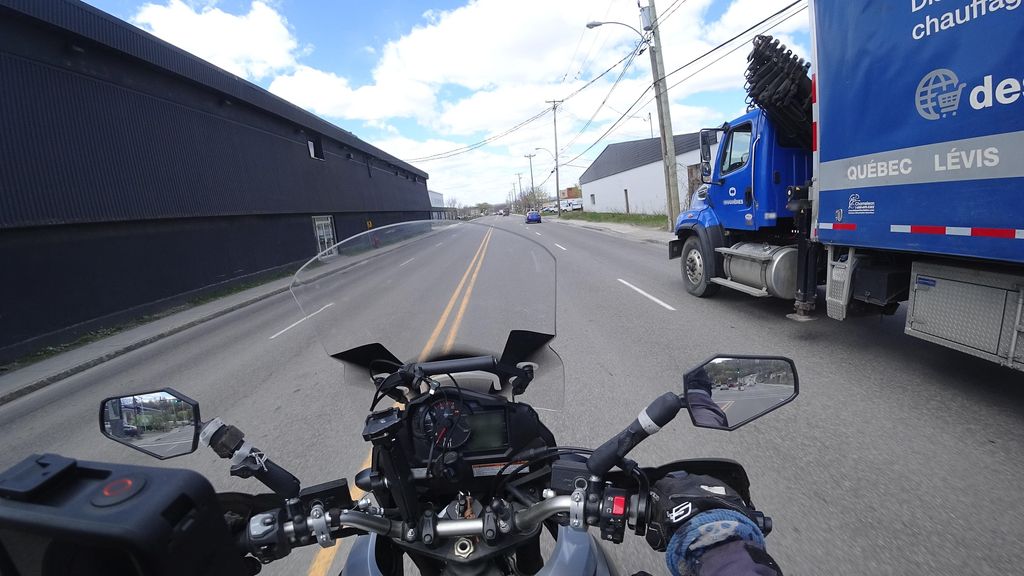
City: quebec_city